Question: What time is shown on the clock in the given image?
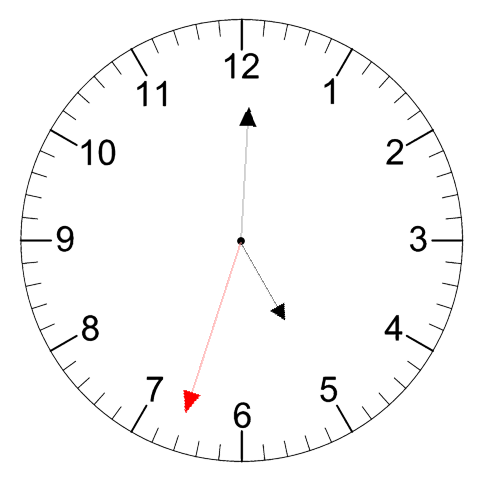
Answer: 05:00:33